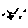
Label: bird